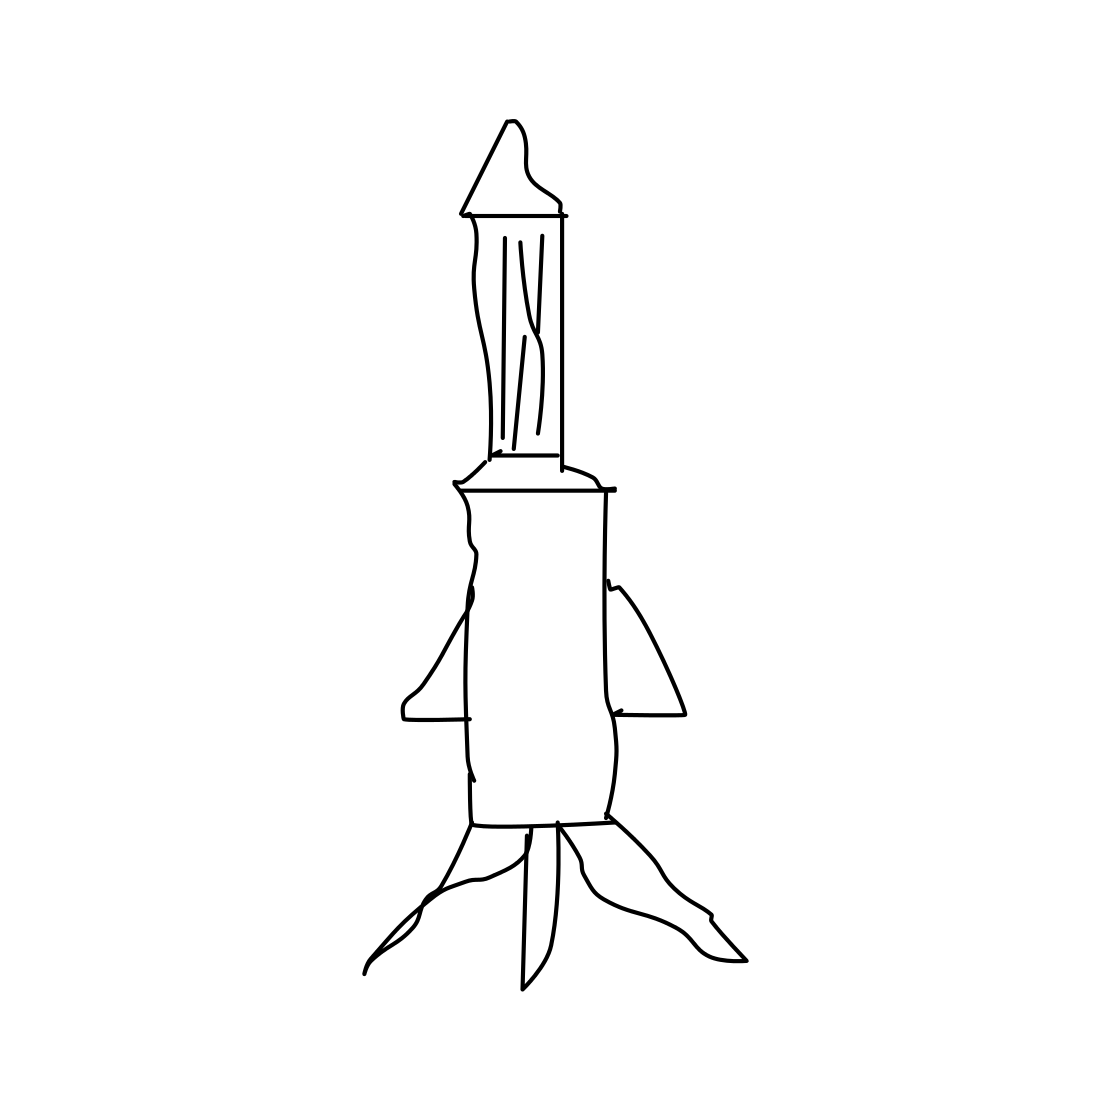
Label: space shuttle